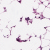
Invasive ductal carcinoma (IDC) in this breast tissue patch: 0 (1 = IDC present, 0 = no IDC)